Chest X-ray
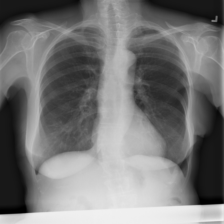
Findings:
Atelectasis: negative
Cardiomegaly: negative
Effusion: negative
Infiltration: negative
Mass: negative
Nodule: negative
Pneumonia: negative
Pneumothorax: negative
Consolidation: negative
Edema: negative
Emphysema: negative
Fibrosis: negative
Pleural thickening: negative
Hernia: negative